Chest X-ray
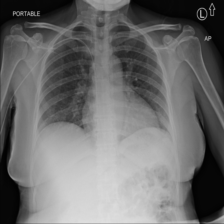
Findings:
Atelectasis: negative
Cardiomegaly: negative
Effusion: negative
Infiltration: negative
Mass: negative
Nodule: negative
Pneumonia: negative
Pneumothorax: negative
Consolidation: negative
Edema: negative
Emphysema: negative
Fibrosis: negative
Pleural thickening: negative
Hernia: negative